Question: I installed m2eclipse plugin. I want to create pom.xml in my project which is not using maven.
In <URL> I found information below about how can I do it but it doesn't work for me.
> Create a Maven POM FileIf you already have an Eclipse project which is not using Maven, you
can start using Maven in a project by creating a new Maven POM file.
m2eclipse provides a wizard to easily create a new POM file inside an
existing project. To launch this wizard, select File - New - Other...,
type in "maven" in the filter field, and select Maven POM File. This
POM creation wizard is shown in Figure 5, "Creating a New POM":

Please help me to solve this problem
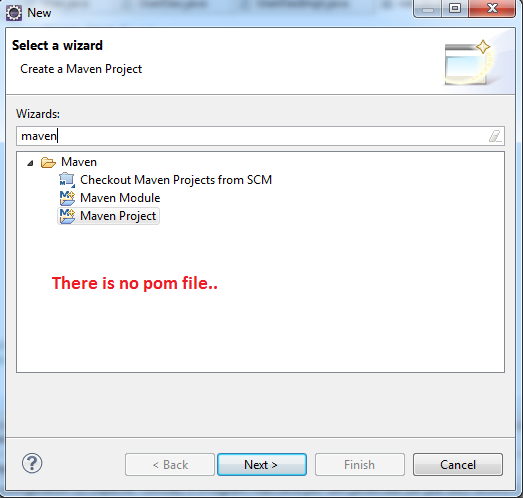
Answer: If you use eclipse indigo then simply right-click the project, select Configure > Convert to maven project. If you are not using eclipse indigo you can do something like right-click project > Maven > Enable dependency management (if I remember correctly)